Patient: sex M, age 70
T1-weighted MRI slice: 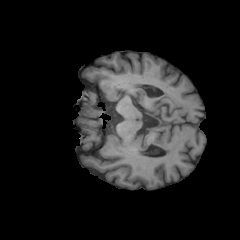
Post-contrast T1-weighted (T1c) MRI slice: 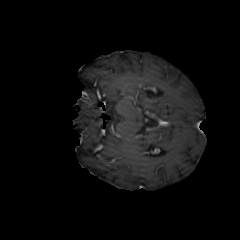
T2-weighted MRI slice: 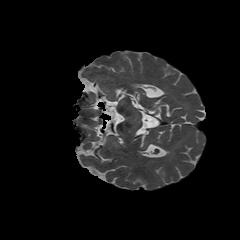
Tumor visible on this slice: no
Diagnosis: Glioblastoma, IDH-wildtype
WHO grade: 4